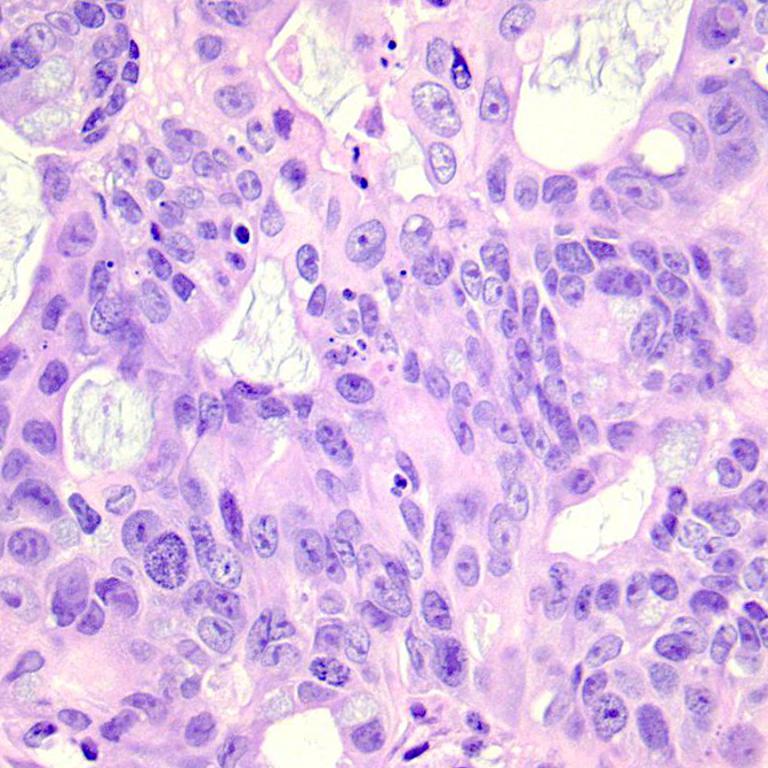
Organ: colon
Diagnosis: adenocarcinomas